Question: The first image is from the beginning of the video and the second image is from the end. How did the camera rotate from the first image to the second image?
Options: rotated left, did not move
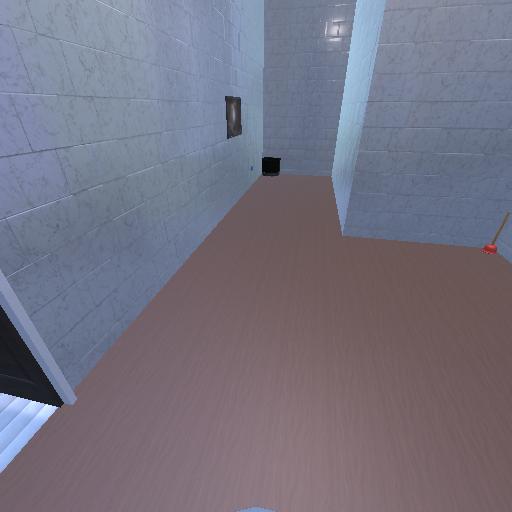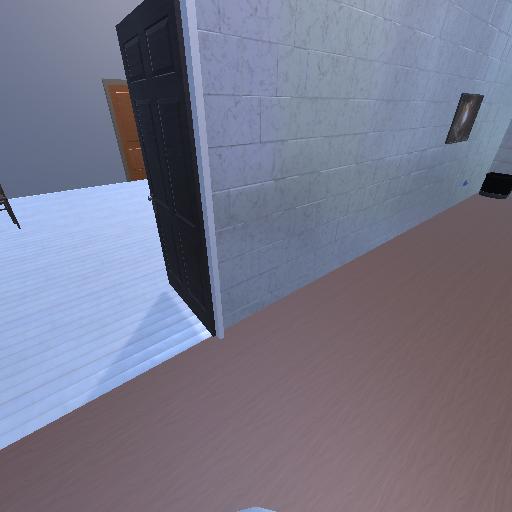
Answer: rotated left